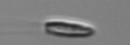
Label: Chrysochromulina